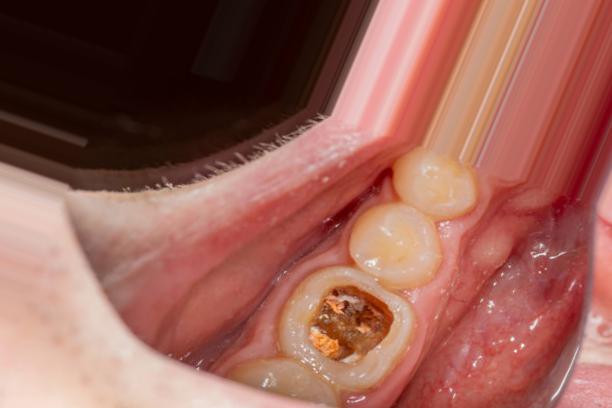
Condition: Caries